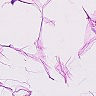
Metastatic tissue present: no